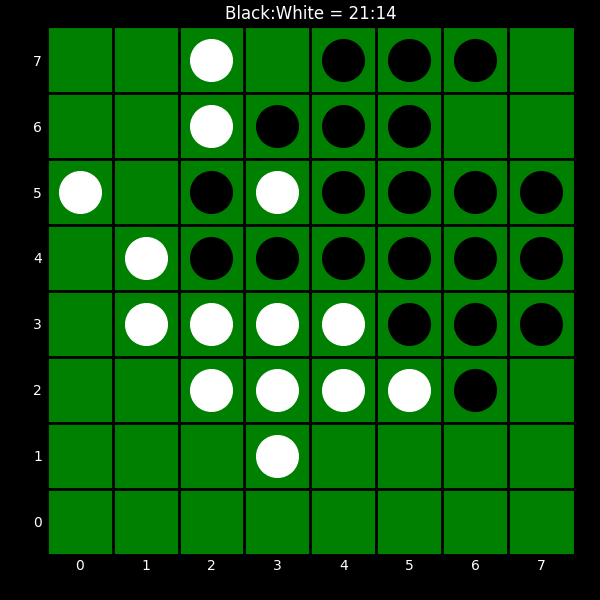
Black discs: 21
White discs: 14